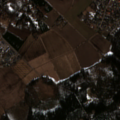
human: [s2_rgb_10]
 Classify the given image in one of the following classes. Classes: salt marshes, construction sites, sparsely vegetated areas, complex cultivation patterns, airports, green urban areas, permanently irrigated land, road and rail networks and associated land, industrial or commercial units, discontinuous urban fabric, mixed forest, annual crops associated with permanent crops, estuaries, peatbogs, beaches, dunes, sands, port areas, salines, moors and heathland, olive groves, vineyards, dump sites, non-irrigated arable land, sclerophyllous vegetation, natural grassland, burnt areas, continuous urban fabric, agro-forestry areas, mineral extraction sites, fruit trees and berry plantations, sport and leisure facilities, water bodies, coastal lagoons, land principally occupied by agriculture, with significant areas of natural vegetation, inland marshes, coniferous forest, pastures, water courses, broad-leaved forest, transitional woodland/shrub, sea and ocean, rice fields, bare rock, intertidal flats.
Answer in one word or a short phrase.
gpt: discontinuous urban fabric, non-irrigated arable land, mixed forest